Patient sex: M
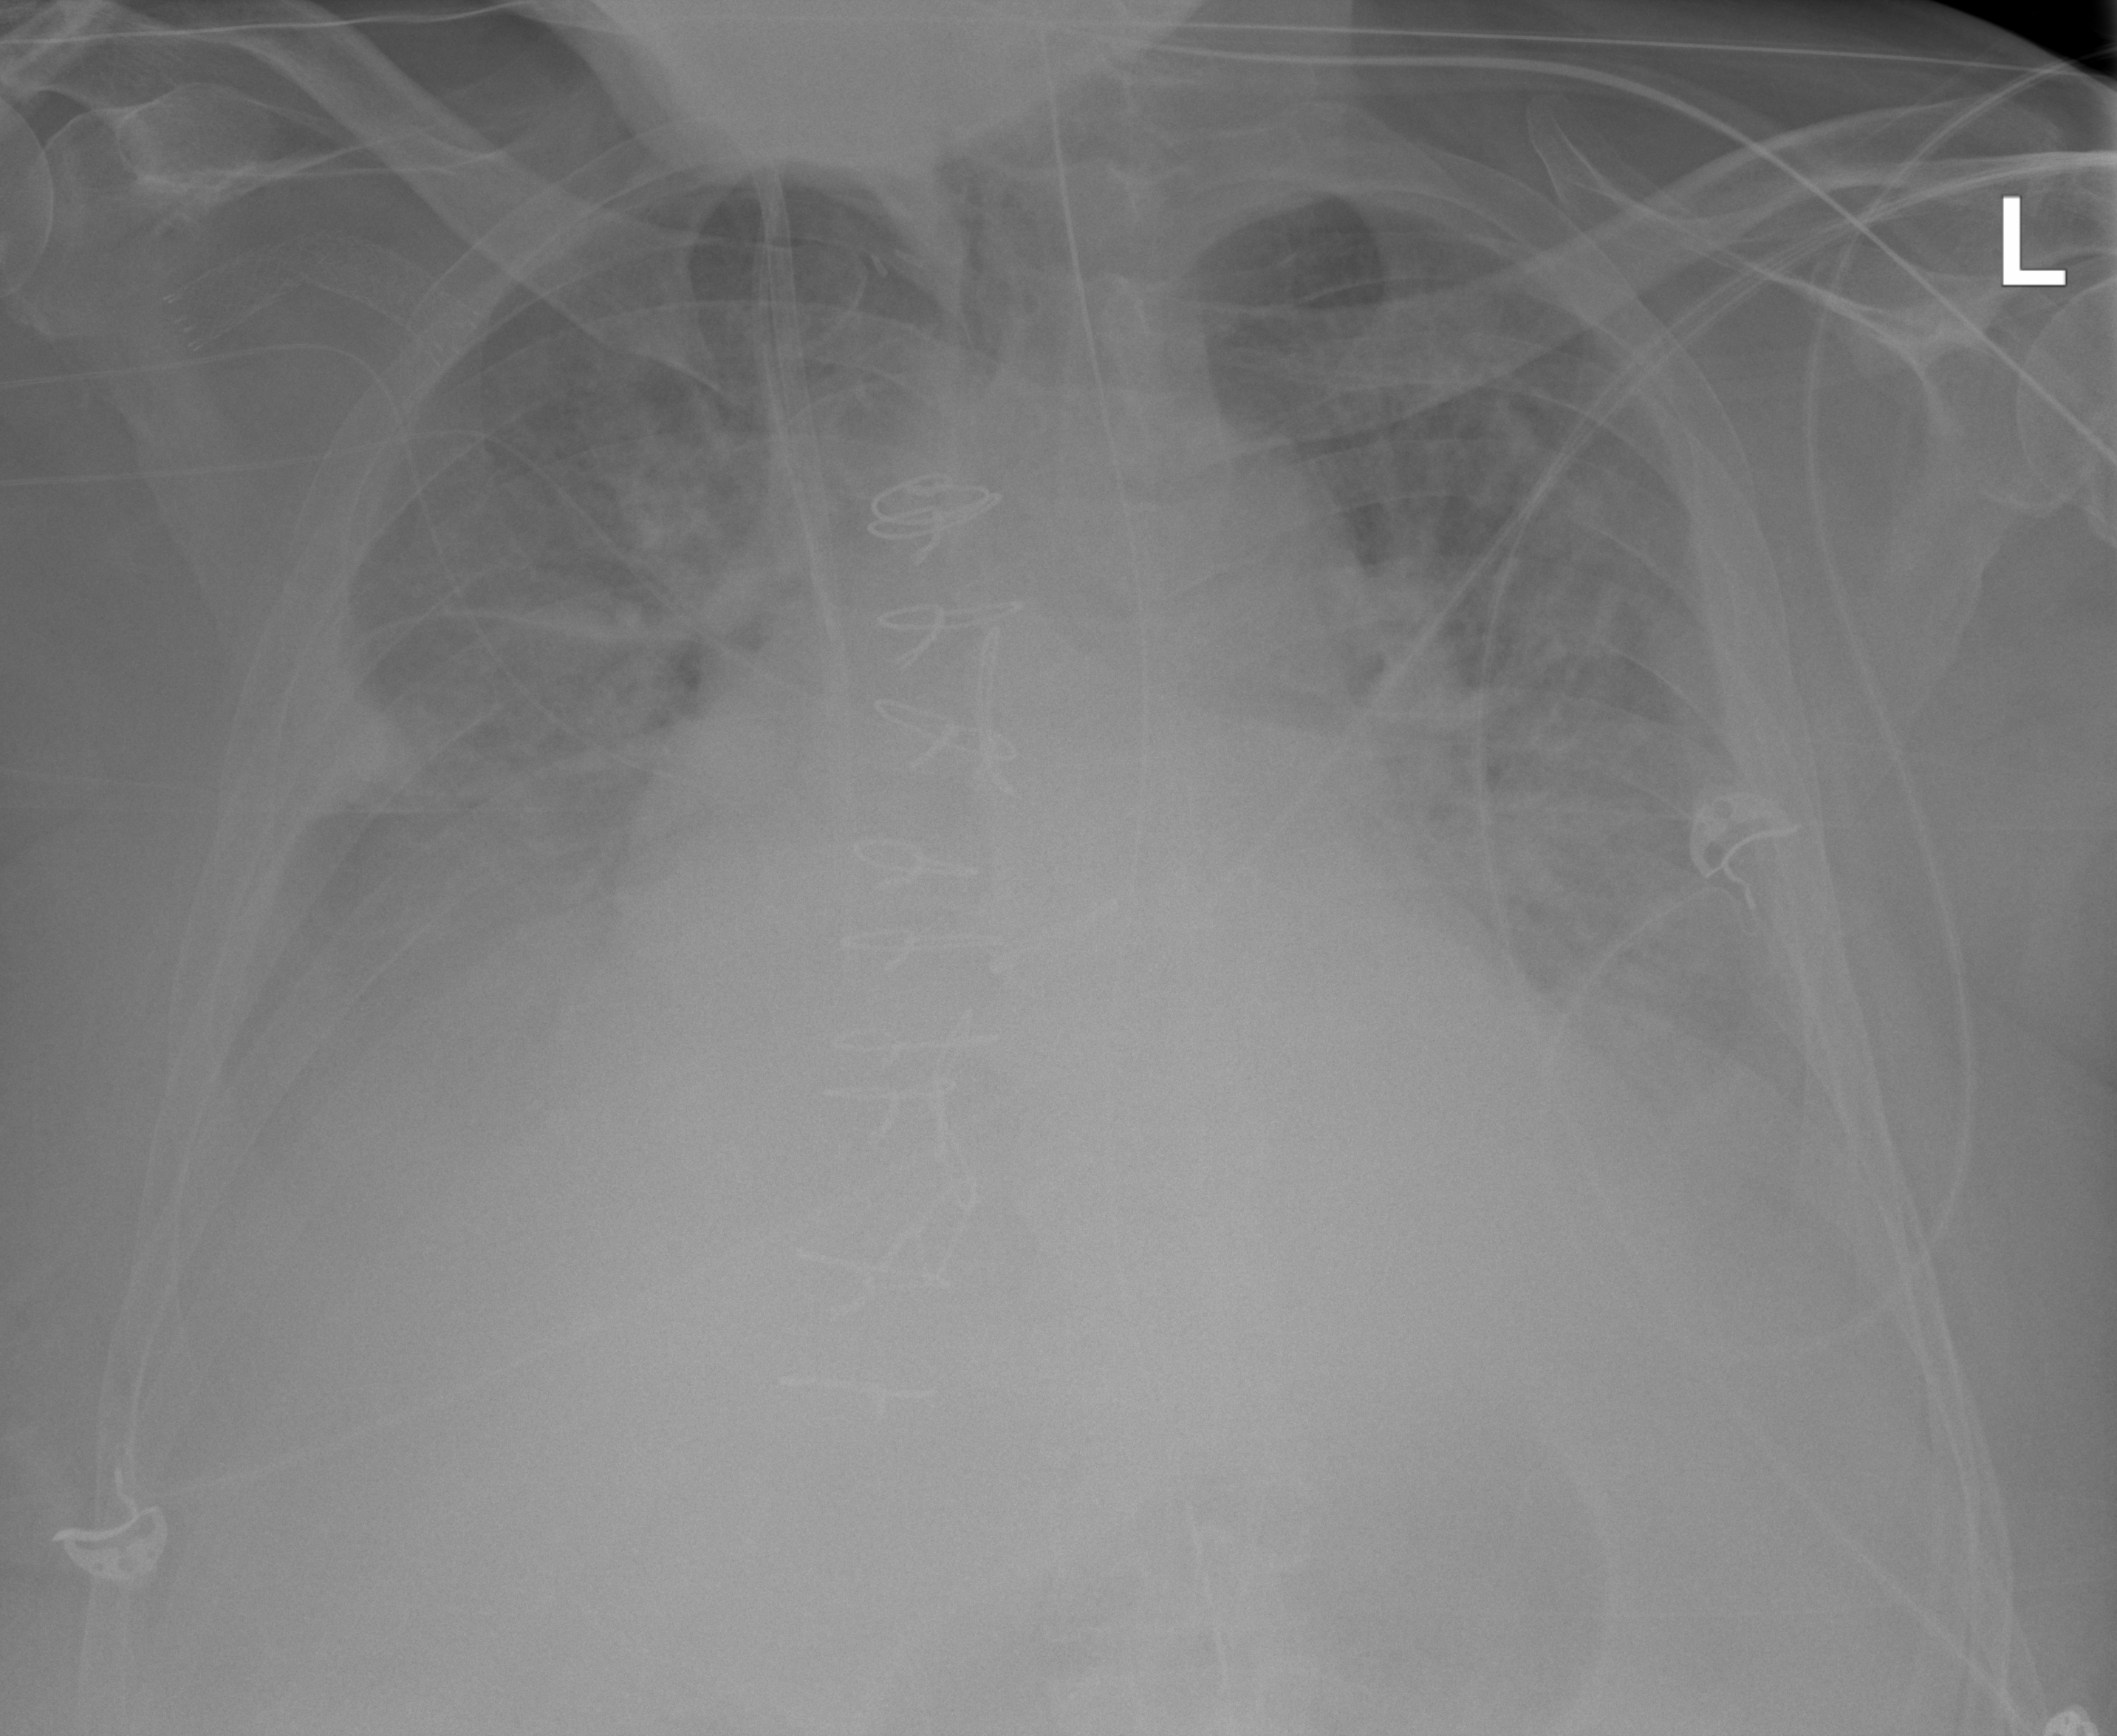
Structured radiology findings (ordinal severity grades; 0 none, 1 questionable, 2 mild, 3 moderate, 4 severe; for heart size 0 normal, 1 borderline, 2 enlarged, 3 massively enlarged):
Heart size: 2
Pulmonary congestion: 3
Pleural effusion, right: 3
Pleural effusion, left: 3
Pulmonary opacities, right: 3
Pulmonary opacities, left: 3
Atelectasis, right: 3
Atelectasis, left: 3